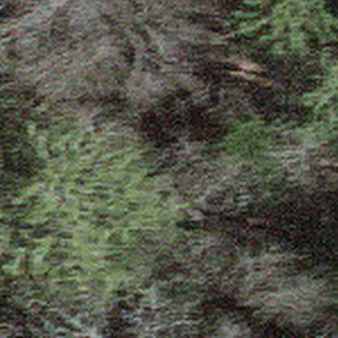
Label: other